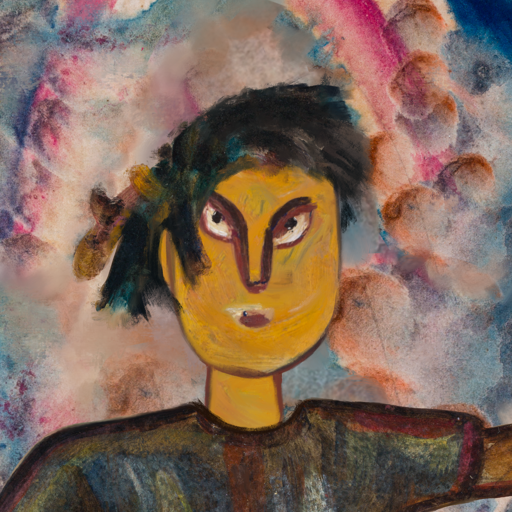
Background: Rupkatha, Head And Neck Front: After_Raid, Face Front: After_Raid, Bust: Mosgoul, Hair Front: Pipe, Head Accessory: Blank, Second Necklace: Blank, Necklace: Blank, Baby: Blank